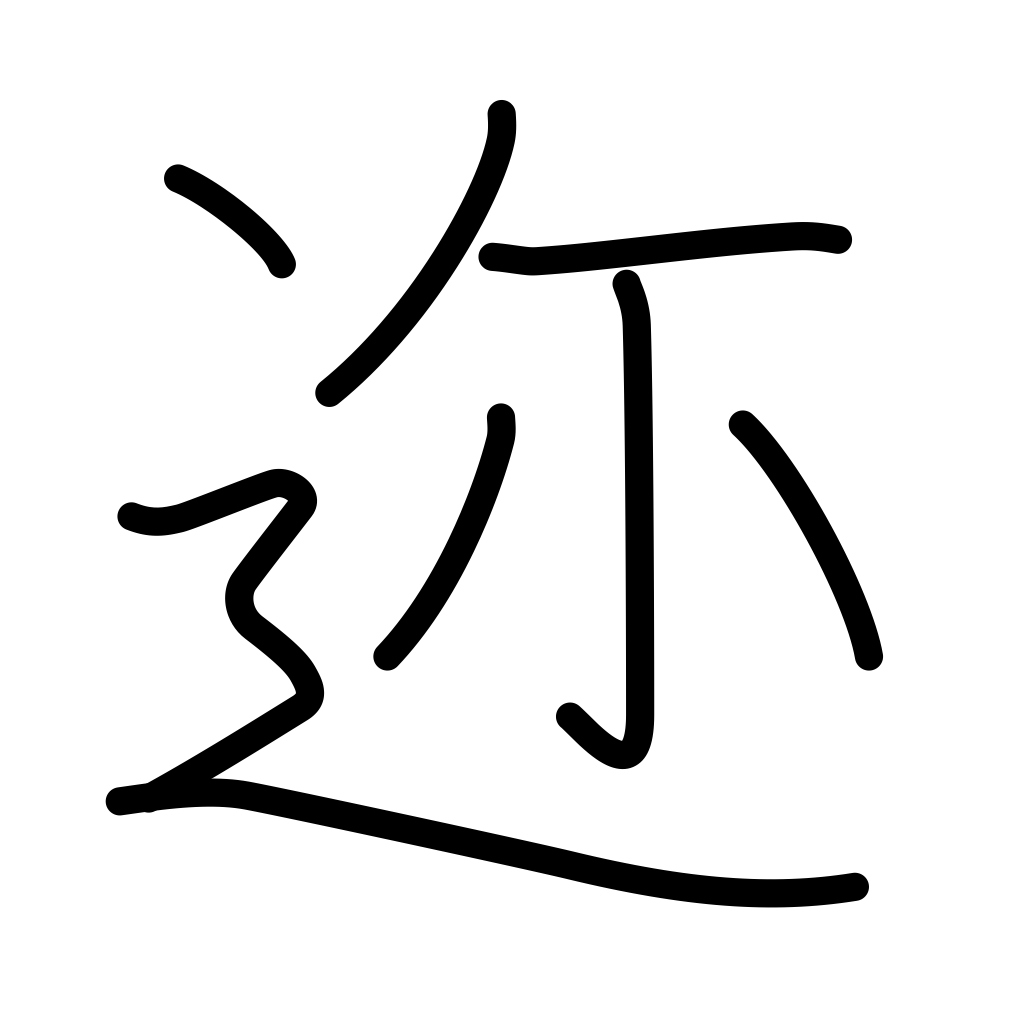
Meaning: approach, near, close